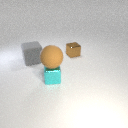
small cyan metal cube below large brown rubber sphere